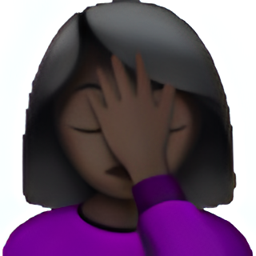
Name: woman facepalming type 6
Emoji: 🤦🏿‍♀️
Group: People & Body
Sub-group: person-gesture